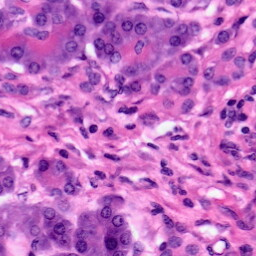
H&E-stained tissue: Pancreatic